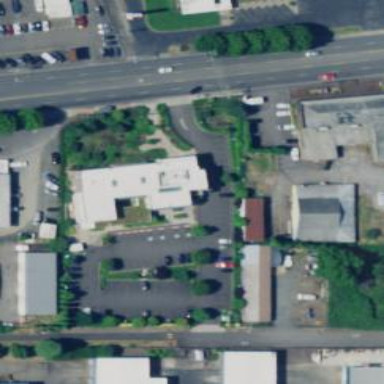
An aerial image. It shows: Clinic.